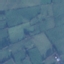
Land use / land cover: Pasture